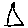
Label: triangle